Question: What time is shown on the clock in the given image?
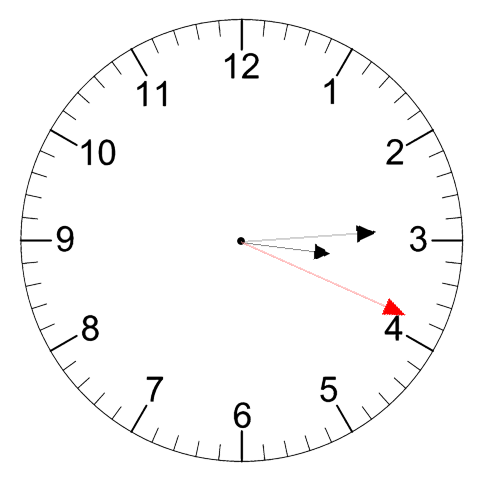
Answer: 03:14:19